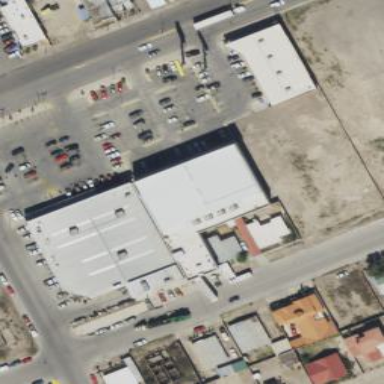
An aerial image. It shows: Supermarket building.